Question: In a modal:
For some reason When I dynamically add a li with two input fields using 'jquery append' the spacing of the first 'li' (which was already there) has a bigger gap in between the two 'inputs' then the rest that are added dynamically.
After checking the developer tools in Chrome, I see that they all have the same padding, margins and borders. From a CSS point of view I can't see a reason why there would be a larger gap in the first one.

'''
<div class="modal-body">
<ul id="add-groups-list">
<li class="add-group-item">
<input type="text" placeholder="Group Name" />
<input type="text" placeholder="Spots Available" />
</li>
</ul>
<p><a href="#" id="add-group-in-modal" class="btn btn-small">+</a></p>
</div>
'''
in a backbone view I do this:
'''
addGroupInModal: function(e){
e.preventDefault();
this.$el.find("#add-groups-list").append('<li class="add-group-item"><input type="text" placeholder="Group Name" /><input type="text" placeholder="Spots Available" /></li>');
},
'''
Here is some CSS:
'''
#add-groups-list{
list-style: none;
}
.add-group-item input{
margin-left: 5px;
}
'''
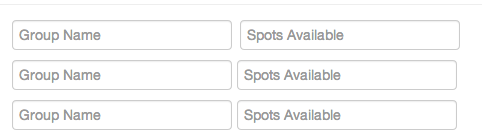
Answer: The reason is the white space, add a text node with 1 space in between the 2 inputs, or do not indent your HTML code.
'''
this.$el.find("#add-groups-list").append('<li class="add-group-item"><input type="text" placeholder="Group Name" /> <input type="text" placeholder="Spots Available" /></li>');
'''